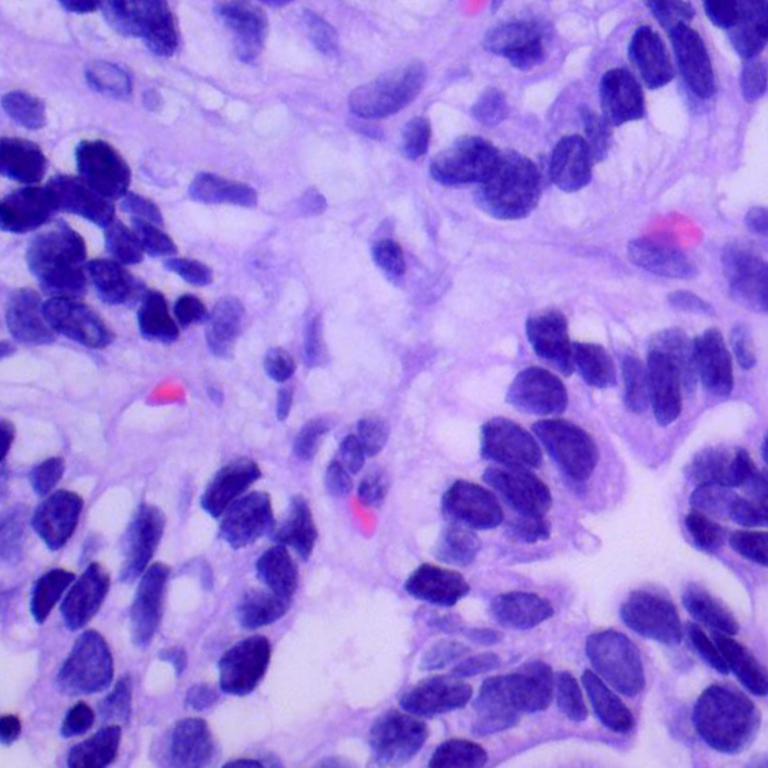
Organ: lung
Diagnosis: adenocarcinomas